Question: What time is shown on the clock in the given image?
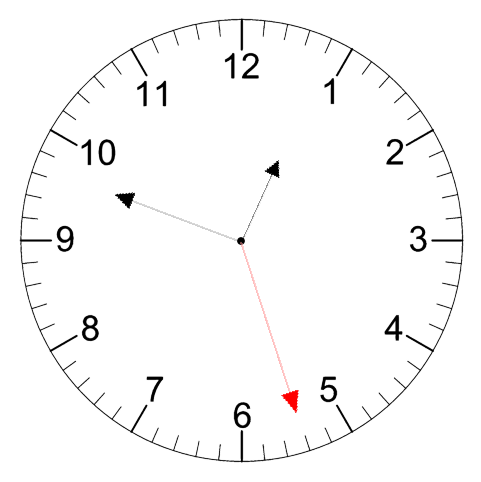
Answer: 12:48:27